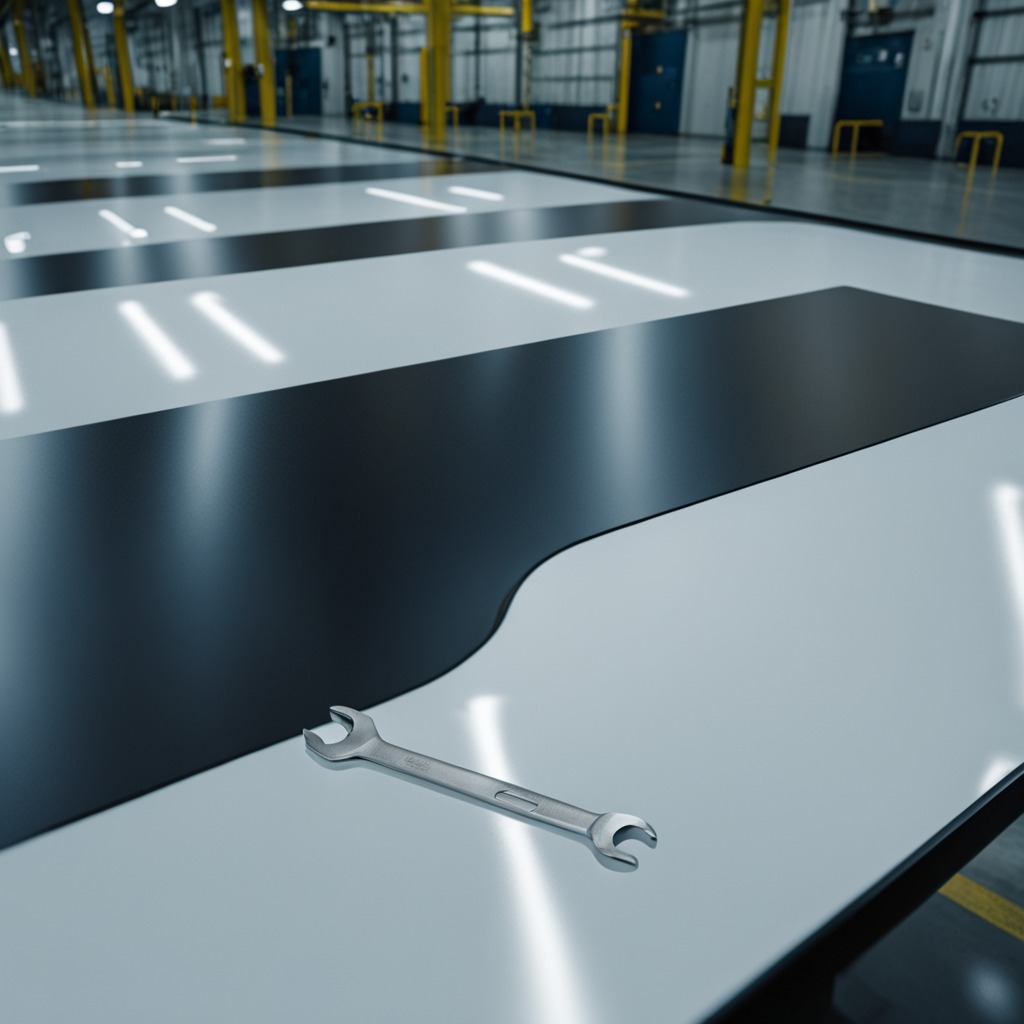
An wrench lies on a table in a ship maintenance bay.